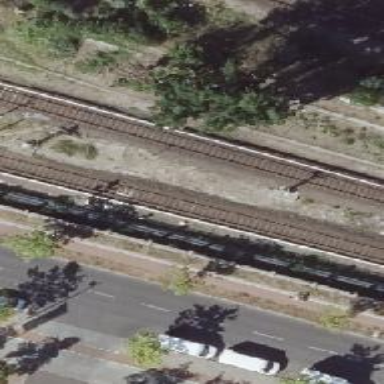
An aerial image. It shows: Railway signal.